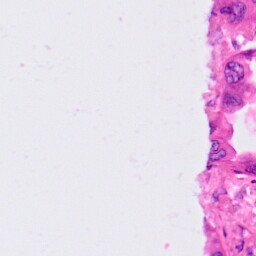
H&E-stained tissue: Lung